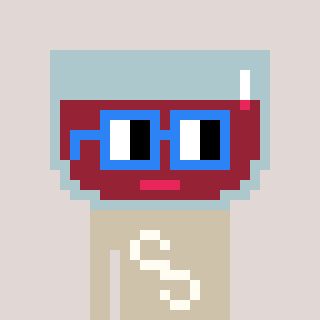
a pixel art character with square blue glasses, a wine-shaped head and a bege-colored body on a warm background